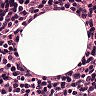
Metastatic tissue present: no